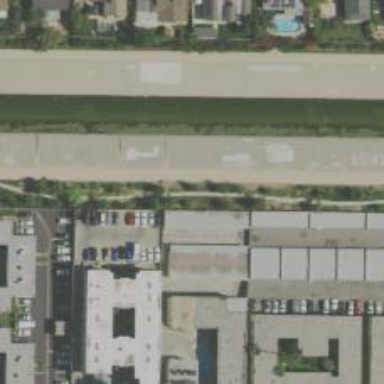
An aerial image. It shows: Footway.